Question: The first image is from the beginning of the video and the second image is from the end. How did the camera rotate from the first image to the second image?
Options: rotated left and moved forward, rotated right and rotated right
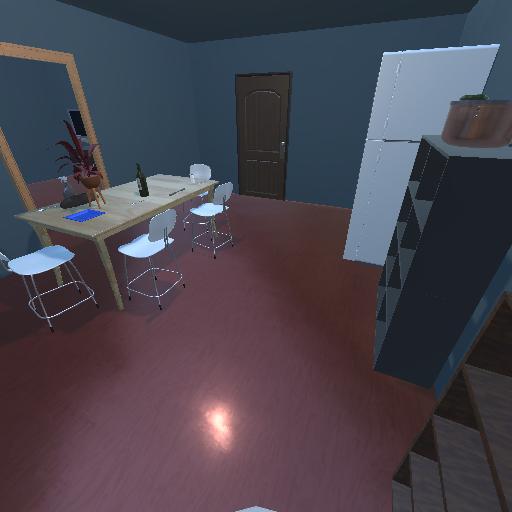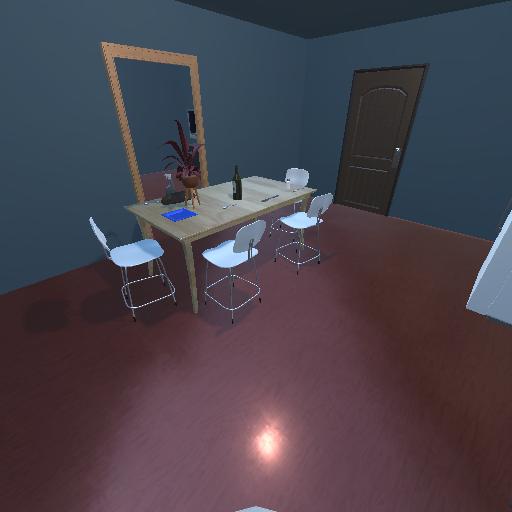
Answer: rotated left and moved forward